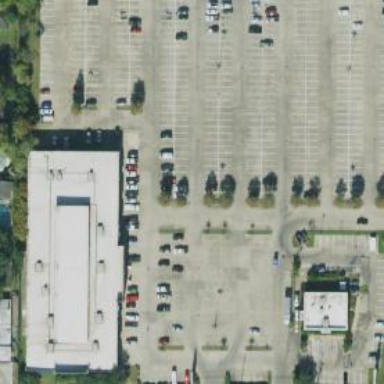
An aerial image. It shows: Parking space is available.